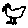
Label: bird